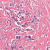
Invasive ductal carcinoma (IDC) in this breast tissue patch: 1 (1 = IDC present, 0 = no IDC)